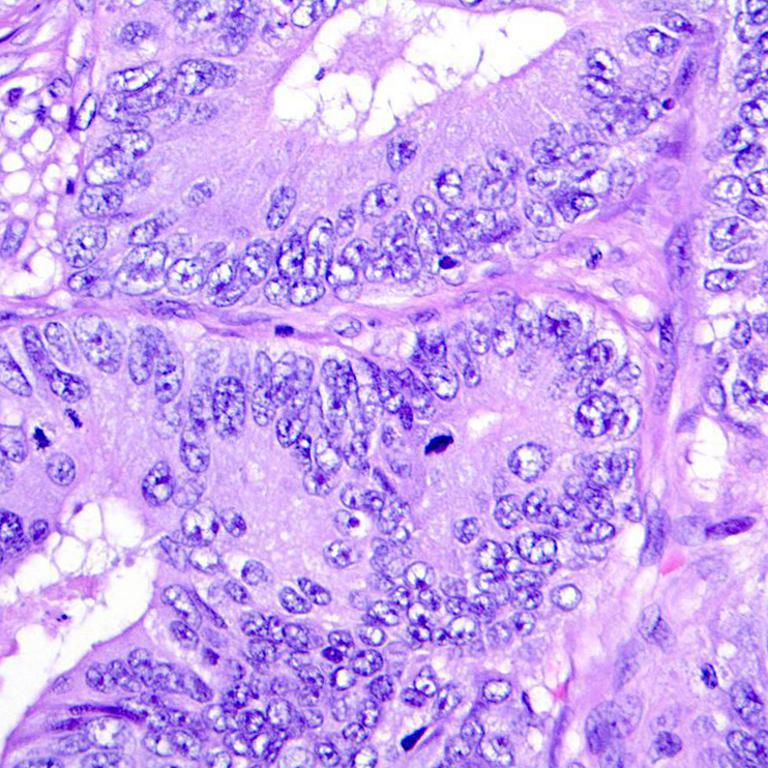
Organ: colon
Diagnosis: adenocarcinomas